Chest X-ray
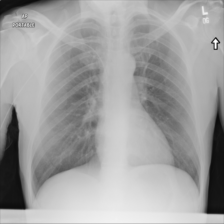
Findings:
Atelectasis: negative
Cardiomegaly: negative
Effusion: negative
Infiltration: negative
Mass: negative
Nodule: negative
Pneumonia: negative
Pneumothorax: negative
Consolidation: negative
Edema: negative
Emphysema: negative
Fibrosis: negative
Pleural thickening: negative
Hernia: negative